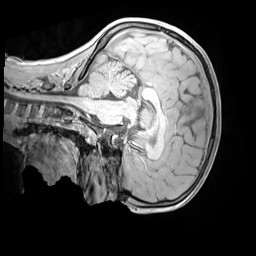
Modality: MP2RAGE
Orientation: sagittal
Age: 9
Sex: male
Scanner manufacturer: siemens
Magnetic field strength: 3 T
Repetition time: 4 s
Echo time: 0.00303 s